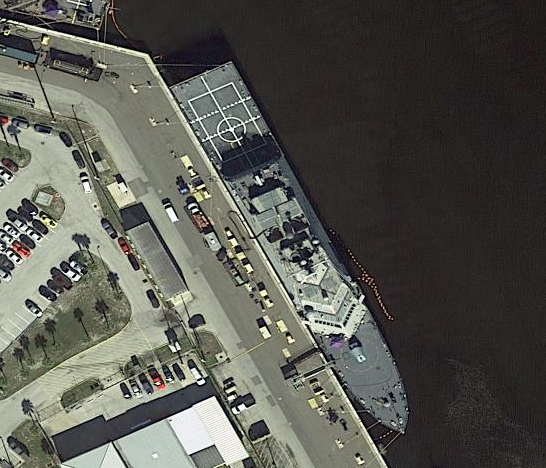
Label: Freedom-class_combat_ship